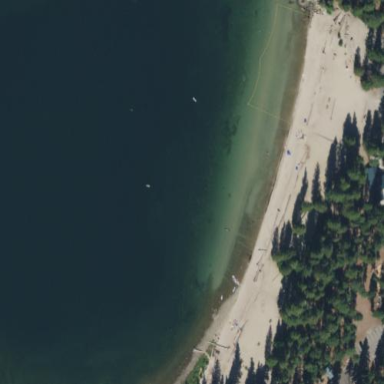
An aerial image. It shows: Scenic beach with natural beauty.